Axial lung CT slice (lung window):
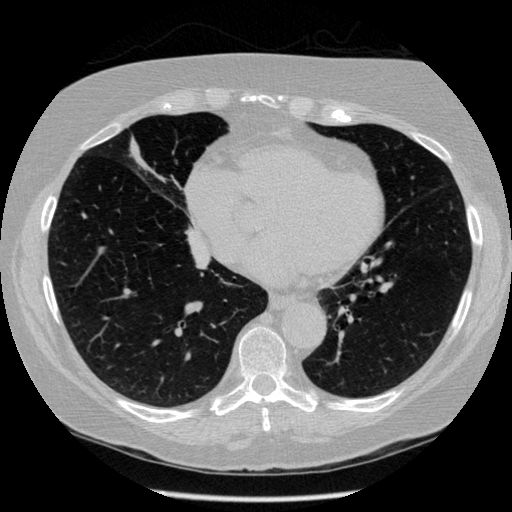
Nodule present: no